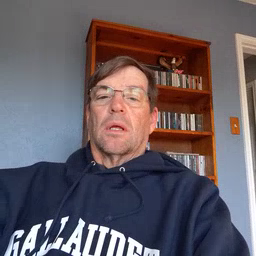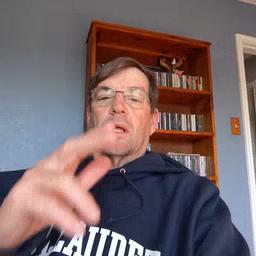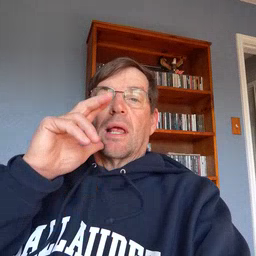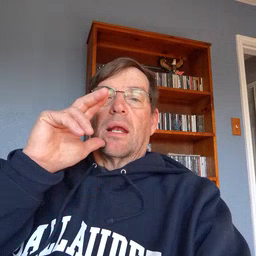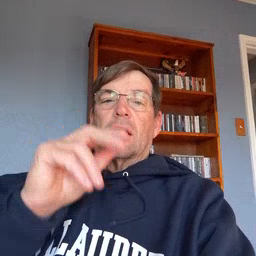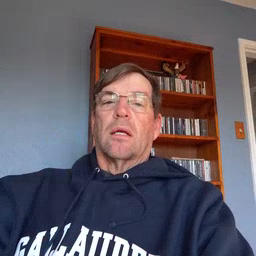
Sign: hen